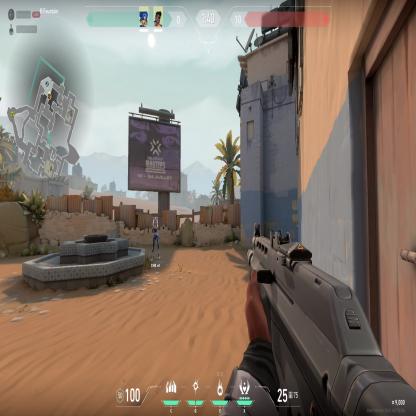
Label: teammate